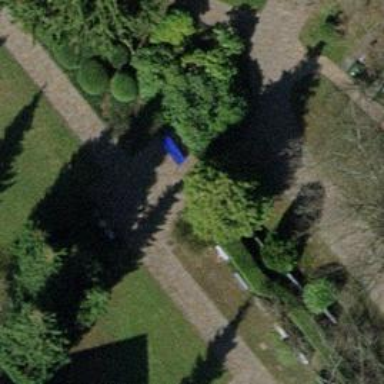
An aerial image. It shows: Blue bench.